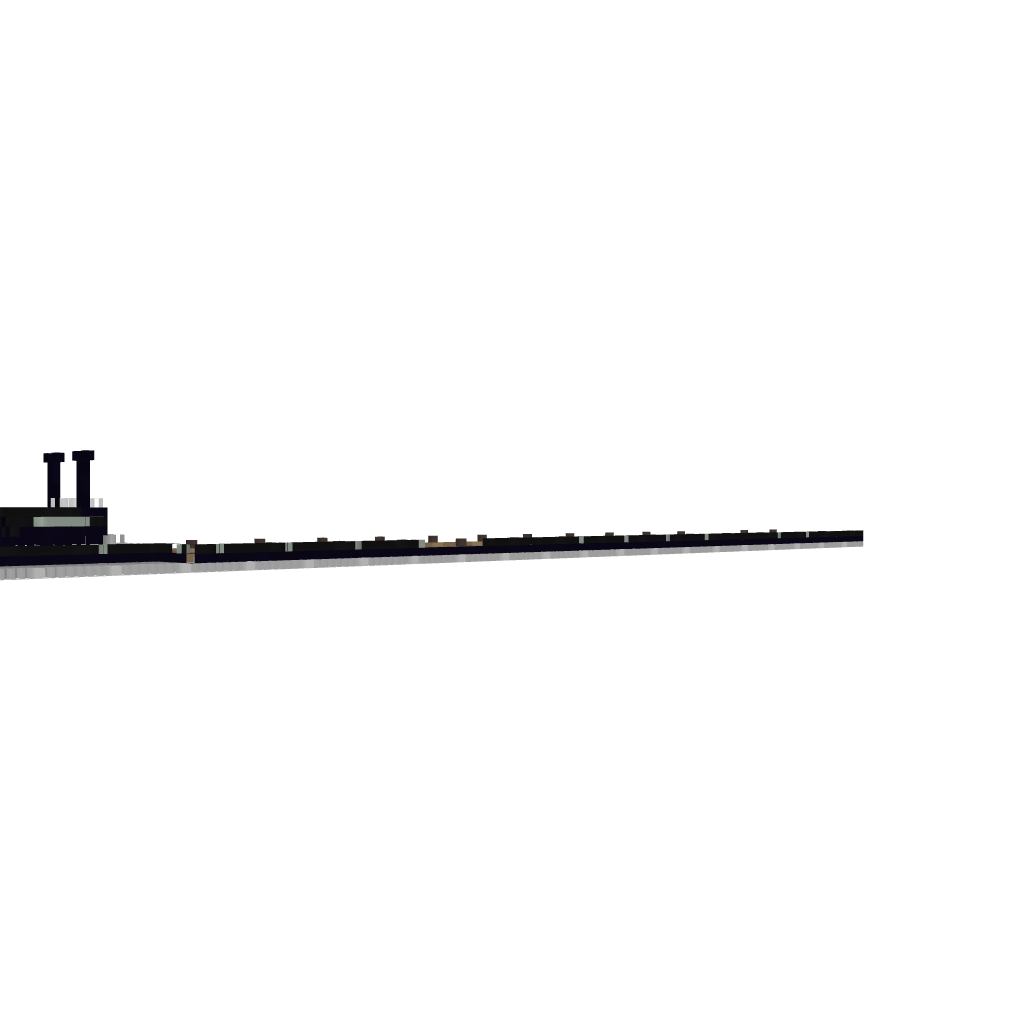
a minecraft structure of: Double barrel Cannon